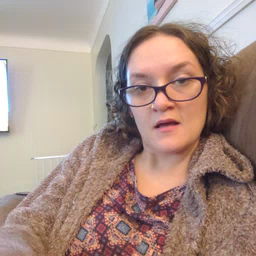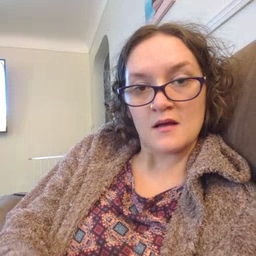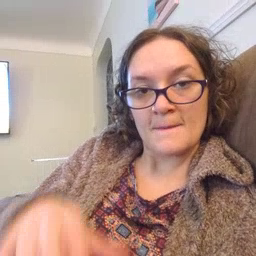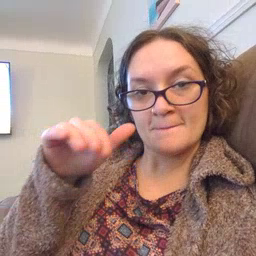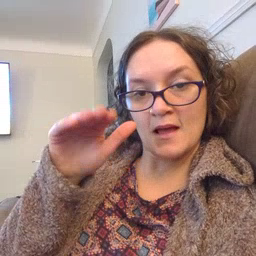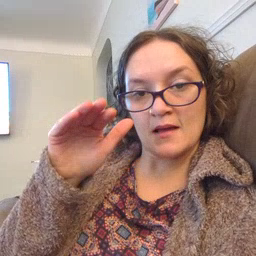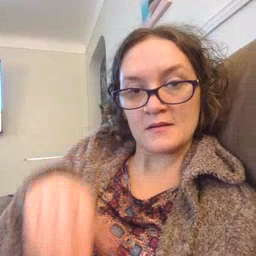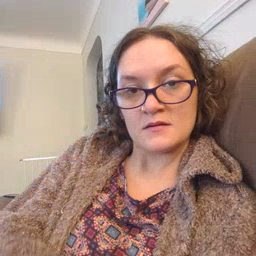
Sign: bye